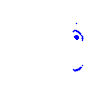
Particle: electron